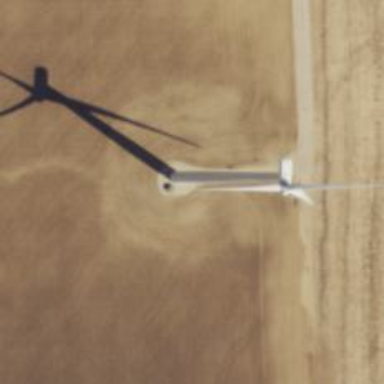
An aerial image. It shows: Wind generator powered by wind. The generator type is horizontal axis and it uses wind turbines.